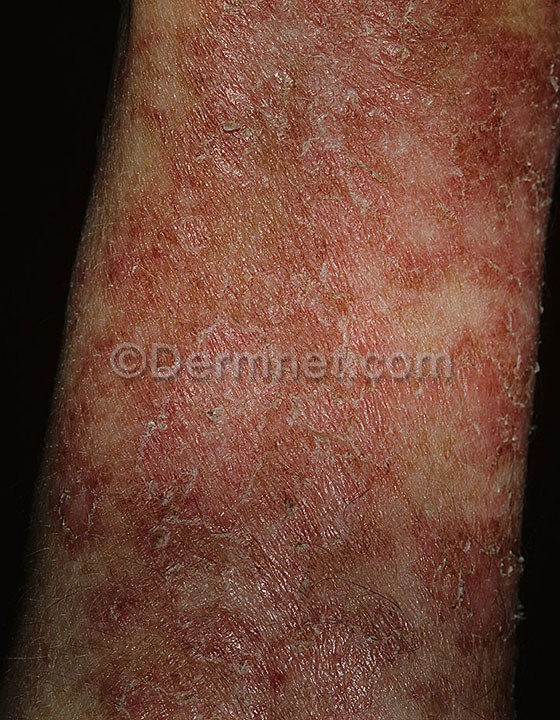
Disease: Psoriasis pictures Lichen Planus and related diseases